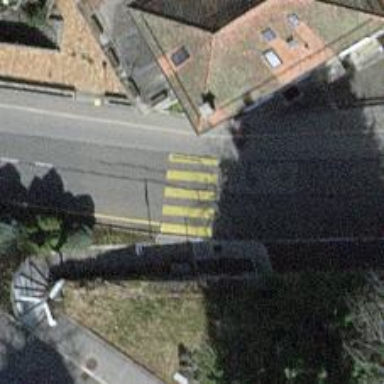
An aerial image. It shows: Uncontrolled zebra crossing with notable zebra markings.